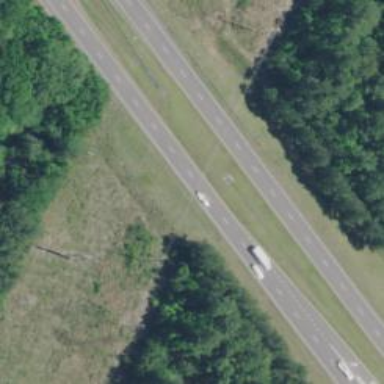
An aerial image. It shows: Trunk highway.